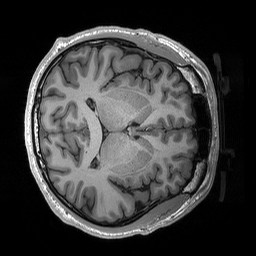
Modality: T1w
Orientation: axial
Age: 19
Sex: male
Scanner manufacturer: siemens
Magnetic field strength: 3 T
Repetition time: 2.53 s
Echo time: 0.00227 s